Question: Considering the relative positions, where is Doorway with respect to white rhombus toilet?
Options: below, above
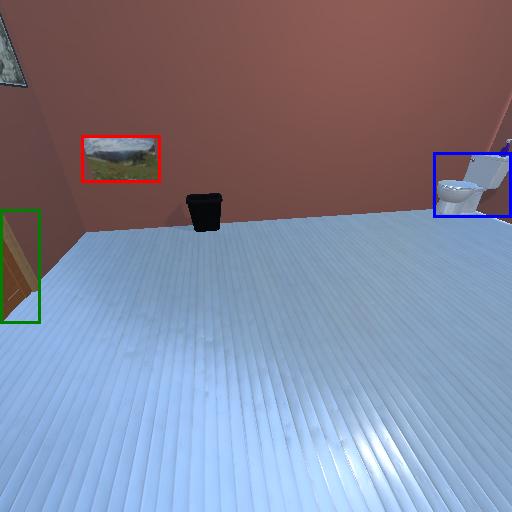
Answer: below